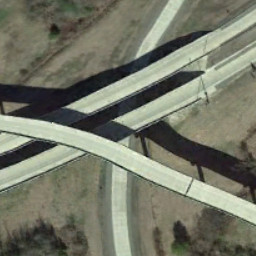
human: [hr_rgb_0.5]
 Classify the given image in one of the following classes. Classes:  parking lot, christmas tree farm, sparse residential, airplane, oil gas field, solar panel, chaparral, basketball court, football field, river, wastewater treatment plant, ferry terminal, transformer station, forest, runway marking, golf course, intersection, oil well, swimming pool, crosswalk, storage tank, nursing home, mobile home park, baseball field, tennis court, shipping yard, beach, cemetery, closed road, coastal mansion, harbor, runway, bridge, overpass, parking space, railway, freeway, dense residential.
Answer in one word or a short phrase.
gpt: overpass